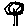
Label: tree